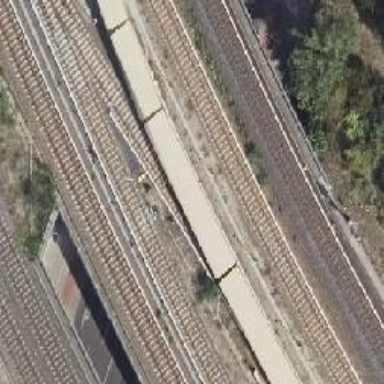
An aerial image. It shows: Yard bridge for light rail electrified railway.